Question: I will explain with a picture so you can gain a better understanding as seen below:

With the above result, everything appears as normal. I have some image and I attempt to rotate this image with 'imrotate'. In this case, I use a 45 degree counter-clockwise rotation. However when I try to reverse rotation (my purpose is to get normal position of image without rotation), everything becomes strange - especially at image resolution. The image resolution decreases and the size of image will change because of many noise in that picture as you can see in the above figure.
# Additional information
- Real Image Information :
1. Width : 512
2. Height : 384
- Crop Image Information :
1. Width : 513
2. Height : 385
My question is the following - How do I get a clean and nice image like the original image?
I have the code that I wrote shown below:
'''
clc;
close all; % Close all figure windows except those created by imtool.
imtool close all;
clearvars; % Get rid of variables from prior run of this m-file.
workspace; % Make sure the workspace panel is showing.
Rotation=45;
%Read the image
imagepad = imread('peppers.png');
%% Image Source Information
info1=size(imagepad);
fprintf('Real Image Information :
'); % Message sent to command window.
fprintf(' Width : %d
',info1(2)); % Message sent to command window.
fprintf(' Height : %d
',info1(1)); % Message sent to command window.
fprintf('------------------------');
%%Try Rotate 45 degree
imRotate = imrotate(imagepad,Rotation);
%%
figure;
subplot(121);
imshow(imagepad);
caption = sprintf('Real Image');
title(caption, 'FontSize', 13);
subplot(122);
imshow(imRotate);
caption = sprintf('Rotate 45 degree result');
title(caption, 'FontSize', 13);
%%try to return the image position
imReturn = imrotate(imRotate,-Rotation);
%%Try to return the size of image
%% find pixel
%im = imread('im.png'); %# load image
[y,x] = find(all(imReturn>0, 3)); %# find black pixels
position = [x,y]; %# display them
[x1]=min(position);
[x2]=max(position);
%%Normal Size
Im2 = imcrop(imReturn,[x1(1) x1(2) (x2(1)-x1(1)) (x2(2)-x1(2))]);
figure, imshow(Im2);
caption = sprintf('Last Result image size');
title(caption, 'FontSize', 13);
%%
figure;
subplot(221);
imshow(imagepad);
caption = sprintf('Real Image');
title(caption, 'FontSize', 13);
subplot(222);
imshow(imRotate);
caption = sprintf('Rotate 45 degree result');
title(caption, 'FontSize', 13);
subplot(223);
imshow(imReturn);
caption = sprintf('Inverse Rotate 45 degree result');
title(caption, 'FontSize', 13);
subplot(224);
imshow(Im2);
caption = sprintf('Crop result');
title(caption, 'FontSize', 13);
%%Different Resolution
subplot(121);
imshow(imagepad);
caption = sprintf('Real Image');
title(caption, 'FontSize', 13);
subplot(122);
imshow(Im2);
caption = sprintf('Crop result');
title(caption, 'FontSize', 13);
%% Image Source Information
info2=size(Im2);
fprintf('Return Image Information :
'); % Message sent to command window.
fprintf(' Width : %d
',info2(2)); % Message sent to command window.
fprintf(' Height : %d
',info2(1)); % Message sent to command window.
fprintf('------------------------');
'''
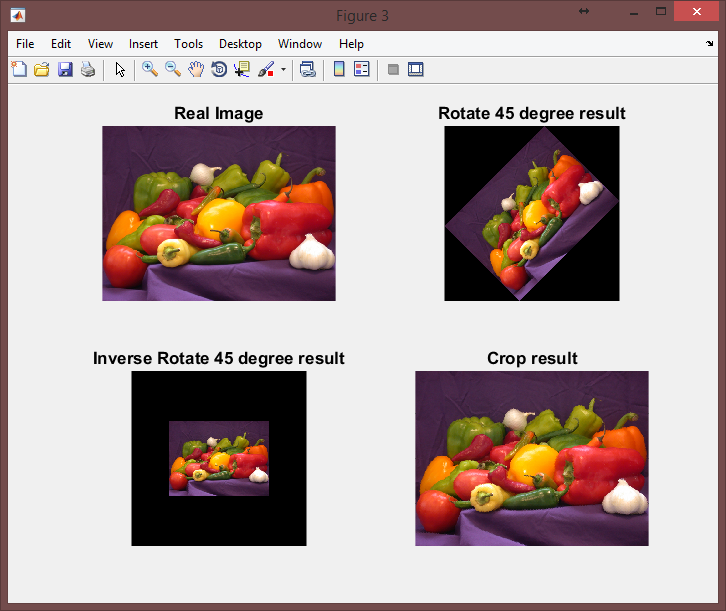
Answer: I'm not sure what is wrong with the size of the image. When you rotate the image, because the corners of the image extend beyond the image dimensions, you have to pad the image so that you can accommodate for the rotation. After you rotate the image back using the rotated image, the image dimensions will stay the same which is why you need to crop the image to get the final result.
However, you are experiencing jagged noise errors because the default interpolation algorithm is nearest neighbour. This means that when you rotate the image, the holes are filled in with pixels from nearby neighbours. This results in "noise" because the holes should theoretically be filled in by fractional positions in the original image and so this will promote a smooth transition leaving and entering the holes. As such, you have to choose a different interpolation algorithm for 'imrotate'. Use bilinear or bicubic interpolation instead.
Therefore, you need to change your 'imrotate' calls to use the different interpolation algorithms. I'll use bicubic here. When you rotate first, change your code to:
'''
%%//Try Rotate 45 degree
imRotate = imrotate(imagepad,Rotation,'bicubic');
'''
Similarly when you rotate back:
'''
%%//try to return the image position
imReturn = imrotate(imRotate,-Rotation,'bicubic');
'''
When I run your code now, I get this when comparing the original and rotated forward and backwards image:
<URL>
You'll see that there aren't any "jagged edges" because of the interpolation algorithm. There is some smoothing involved though and that's a consequence of the bicubic interpolation algorithm.